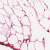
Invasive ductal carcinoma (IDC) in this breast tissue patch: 0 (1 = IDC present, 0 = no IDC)